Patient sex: M
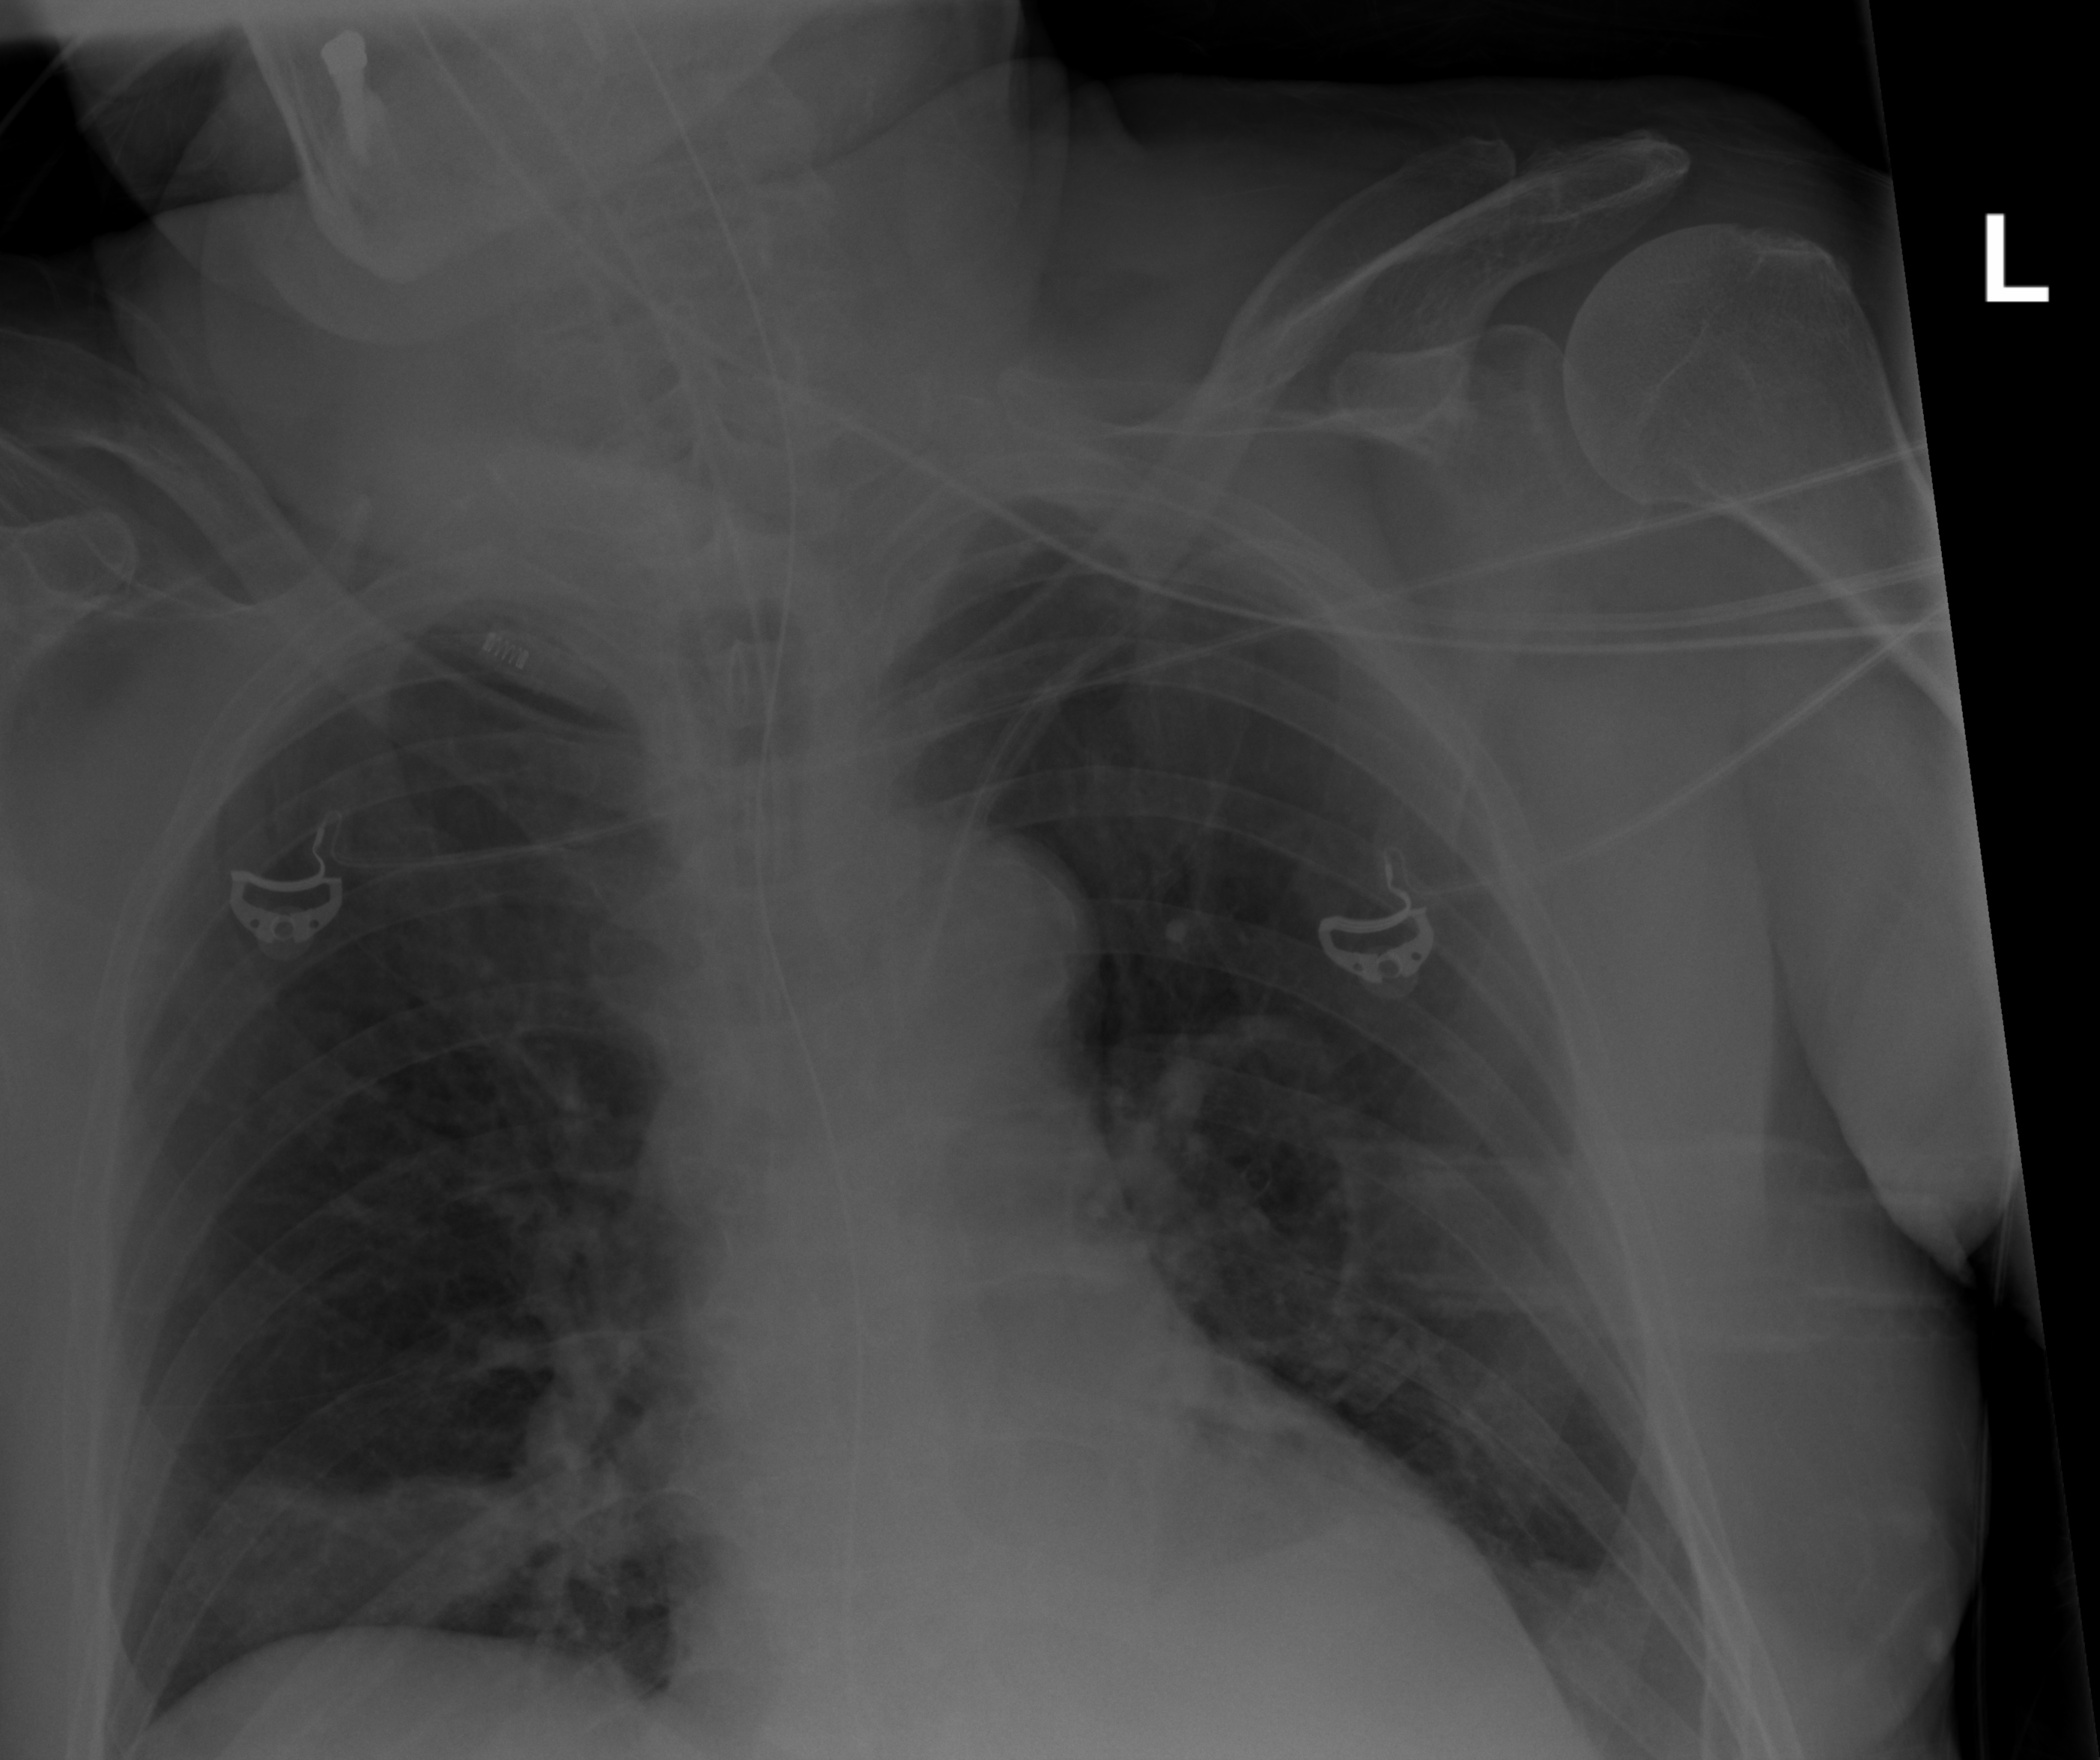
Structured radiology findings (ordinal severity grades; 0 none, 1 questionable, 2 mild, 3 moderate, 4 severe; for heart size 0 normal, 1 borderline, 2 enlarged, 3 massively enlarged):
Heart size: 0
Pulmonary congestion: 0
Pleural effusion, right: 0
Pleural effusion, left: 2
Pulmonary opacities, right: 0
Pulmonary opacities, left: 0
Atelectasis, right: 2
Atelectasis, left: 2